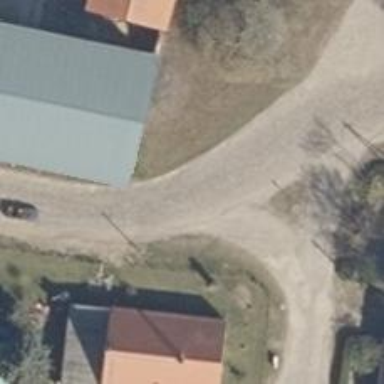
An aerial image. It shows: Secondary road.